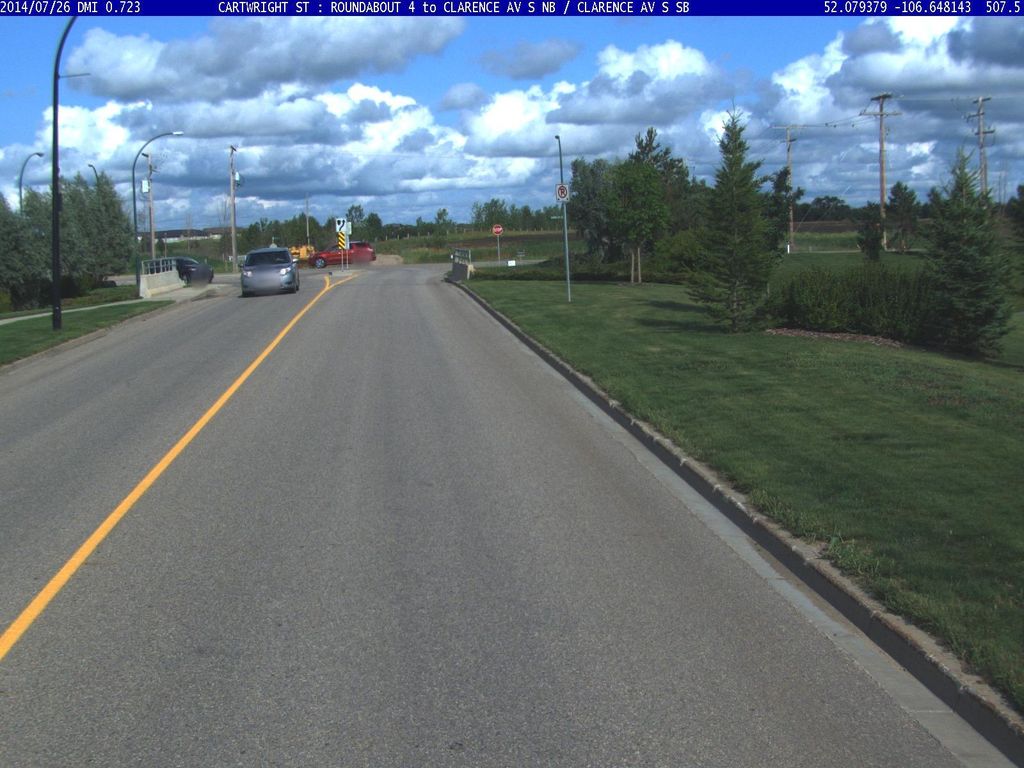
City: saskatoon